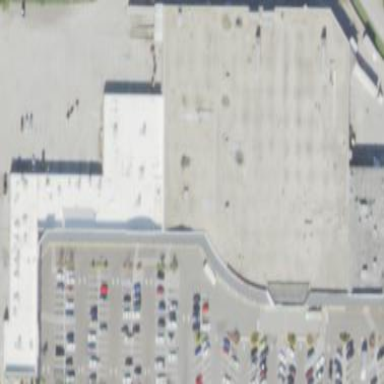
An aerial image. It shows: Retail building that serves as mall.